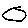
Label: moon